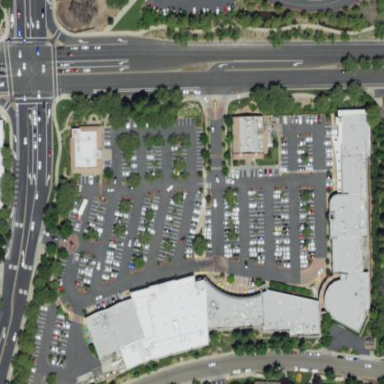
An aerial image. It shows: Commercial area.